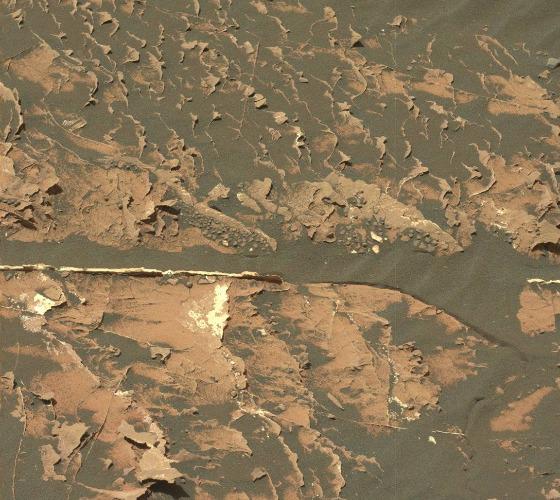
Terrain classes present: Bedrock, Gravel / Sand / Soil